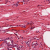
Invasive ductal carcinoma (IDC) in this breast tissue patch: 0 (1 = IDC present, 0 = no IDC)